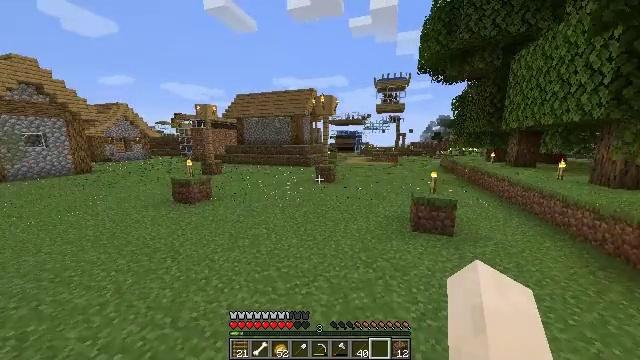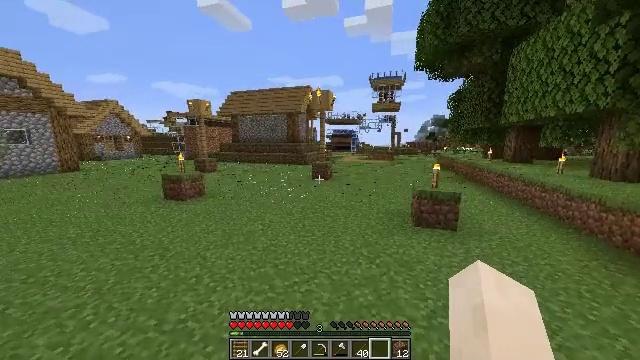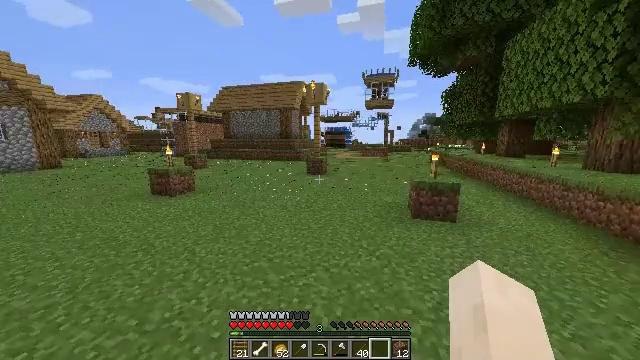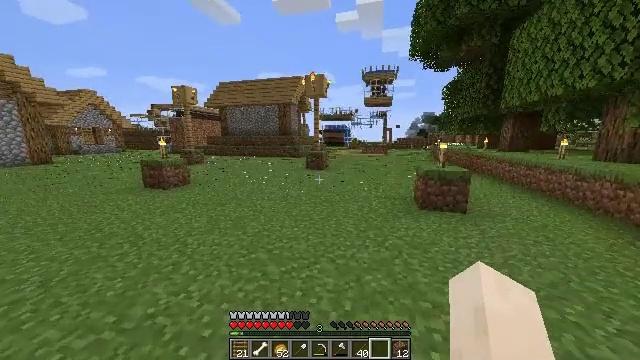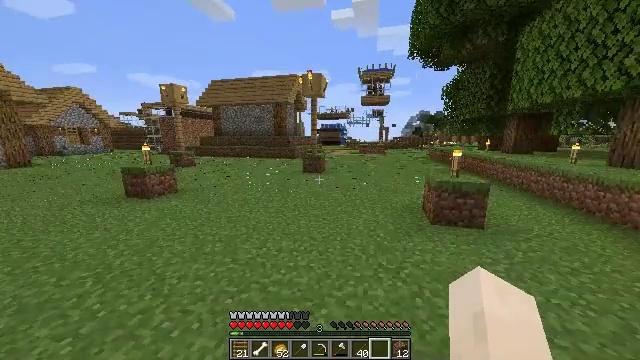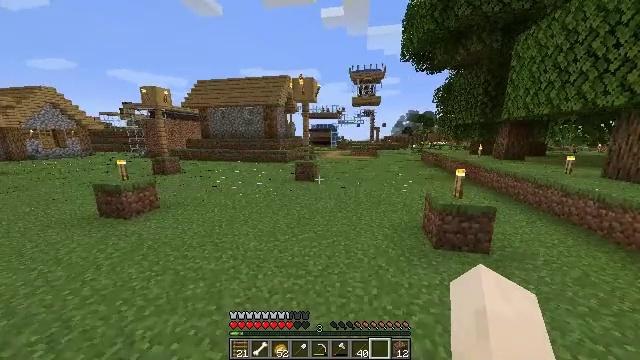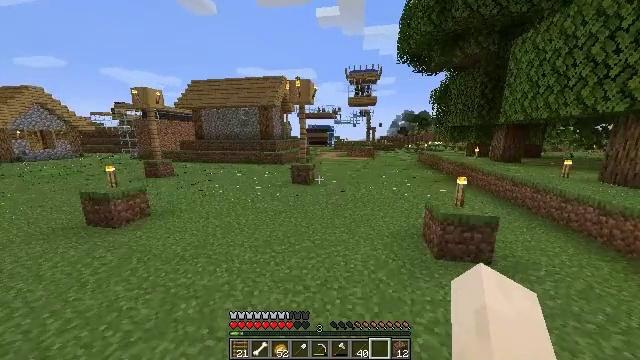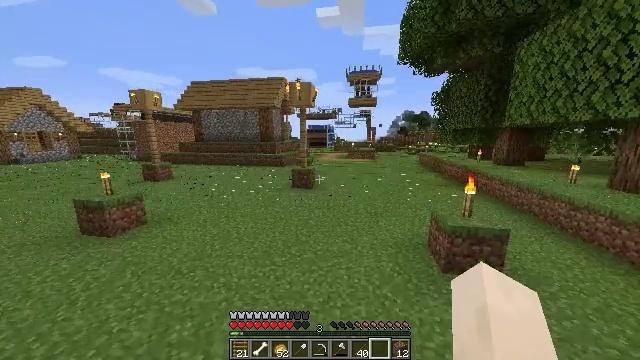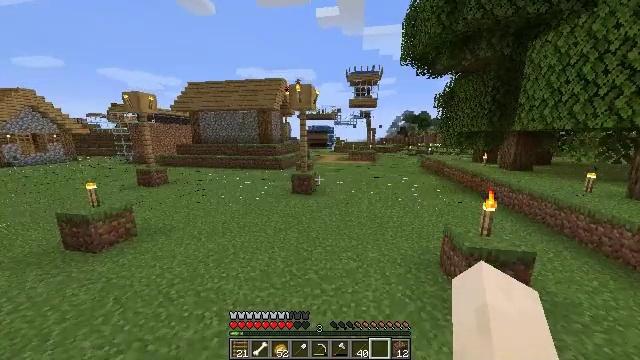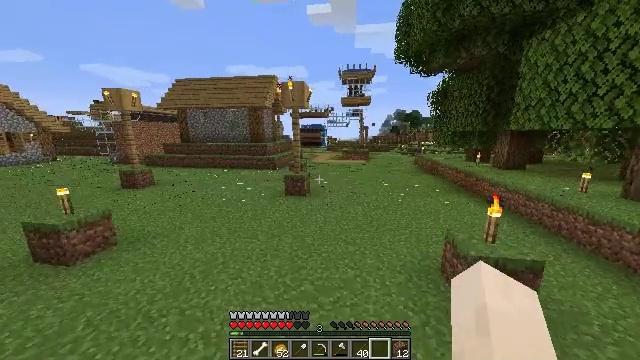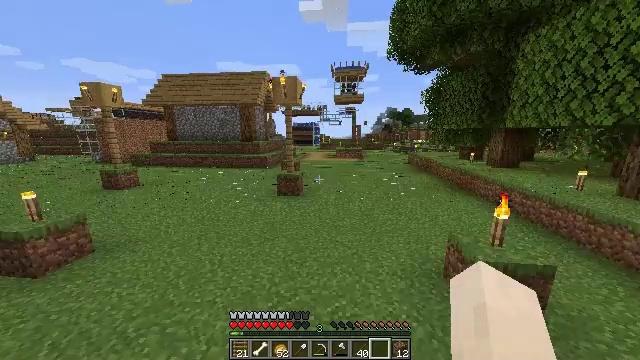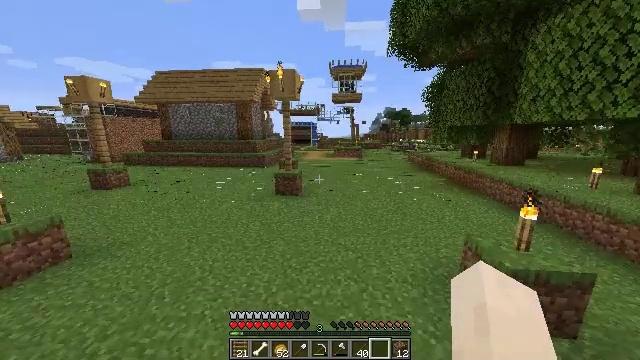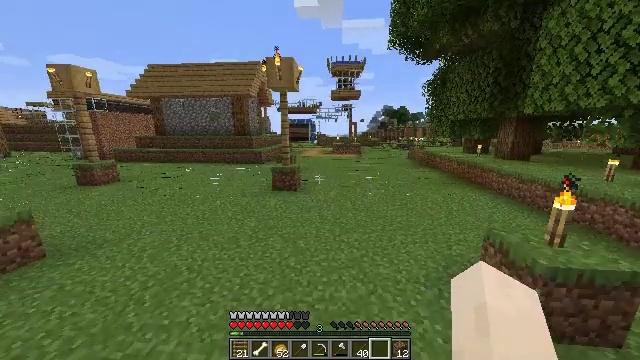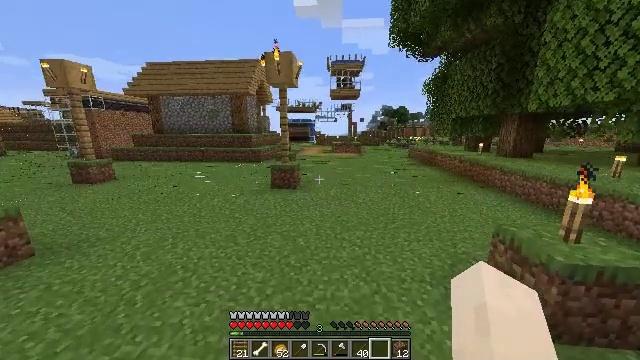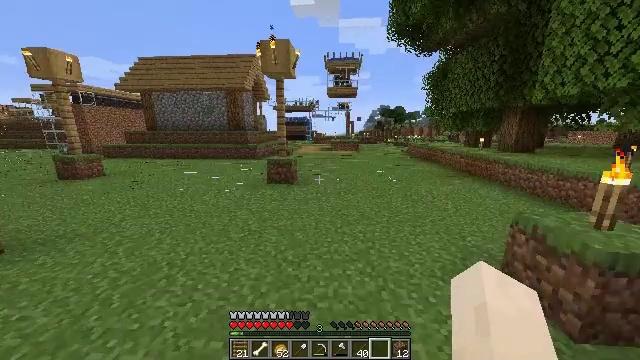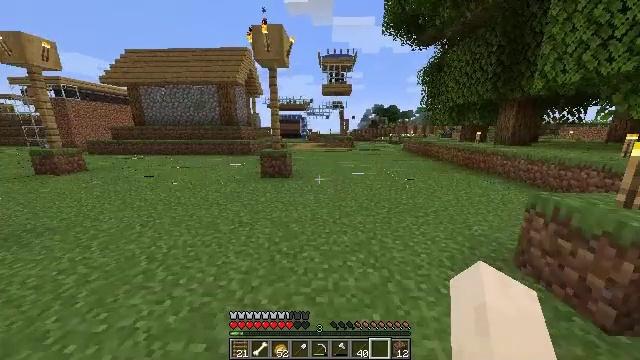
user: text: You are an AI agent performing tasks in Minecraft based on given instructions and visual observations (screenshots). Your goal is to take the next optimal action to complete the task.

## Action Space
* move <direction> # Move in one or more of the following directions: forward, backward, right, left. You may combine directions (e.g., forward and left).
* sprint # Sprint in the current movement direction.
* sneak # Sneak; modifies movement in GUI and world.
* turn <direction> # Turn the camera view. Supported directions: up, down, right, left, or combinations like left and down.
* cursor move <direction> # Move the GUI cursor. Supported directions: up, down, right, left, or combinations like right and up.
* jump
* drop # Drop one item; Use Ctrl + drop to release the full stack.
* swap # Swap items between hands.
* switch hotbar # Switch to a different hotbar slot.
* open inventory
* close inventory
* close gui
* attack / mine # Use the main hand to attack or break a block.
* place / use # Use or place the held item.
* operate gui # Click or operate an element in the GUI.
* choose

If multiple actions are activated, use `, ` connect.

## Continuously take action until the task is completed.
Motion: motion action
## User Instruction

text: Use four blocks of andesite to craft polished andesite.
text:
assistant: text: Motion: move forward, sprint, turn right, jump
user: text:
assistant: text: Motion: move forward, sprint, turn right, jump
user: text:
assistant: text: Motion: move forward, jump
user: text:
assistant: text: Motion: move forward, turn right, jump
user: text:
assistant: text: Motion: move forward, turn right, jump
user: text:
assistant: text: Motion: move forward, turn right, jump
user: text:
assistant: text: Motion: move forward, jump
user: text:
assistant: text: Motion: move forward, jump
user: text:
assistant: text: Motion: move forward, sprint, turn right, jump
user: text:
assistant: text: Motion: move forward, sprint, turn right, jump
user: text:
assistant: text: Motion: move forward, sprint, jump
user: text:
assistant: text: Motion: move forward, jump
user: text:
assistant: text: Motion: move forward, jump
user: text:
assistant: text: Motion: move forward, jump
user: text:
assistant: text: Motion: move forward, turn right, jump
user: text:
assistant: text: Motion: move forward, sprint, jump
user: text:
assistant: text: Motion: move forward, sprint, jump
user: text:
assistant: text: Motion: move forward, sprint, turn right, jump
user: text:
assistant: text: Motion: move forward, turn right, jump
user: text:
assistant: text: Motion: move forward, turn right, jump
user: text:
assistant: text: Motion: move forward, turn right, jump
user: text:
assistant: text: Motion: move forward, jump
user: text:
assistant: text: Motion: move forward, jump
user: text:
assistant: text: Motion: move forward, jump
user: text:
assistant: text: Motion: move forward, jump
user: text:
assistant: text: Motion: move forward, sprint, jump
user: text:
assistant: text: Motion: move forward, sprint, jump
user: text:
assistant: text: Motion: move forward, sprint, jump
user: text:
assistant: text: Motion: move forward, sprint, jump
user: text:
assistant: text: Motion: move forward, jump